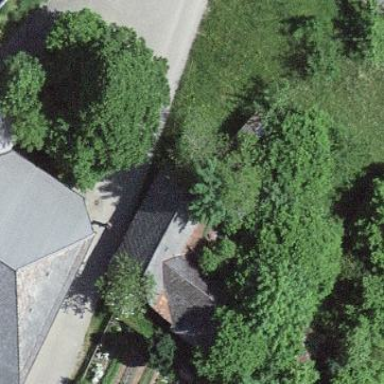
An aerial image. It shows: Barn.